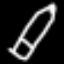
Label: pencil